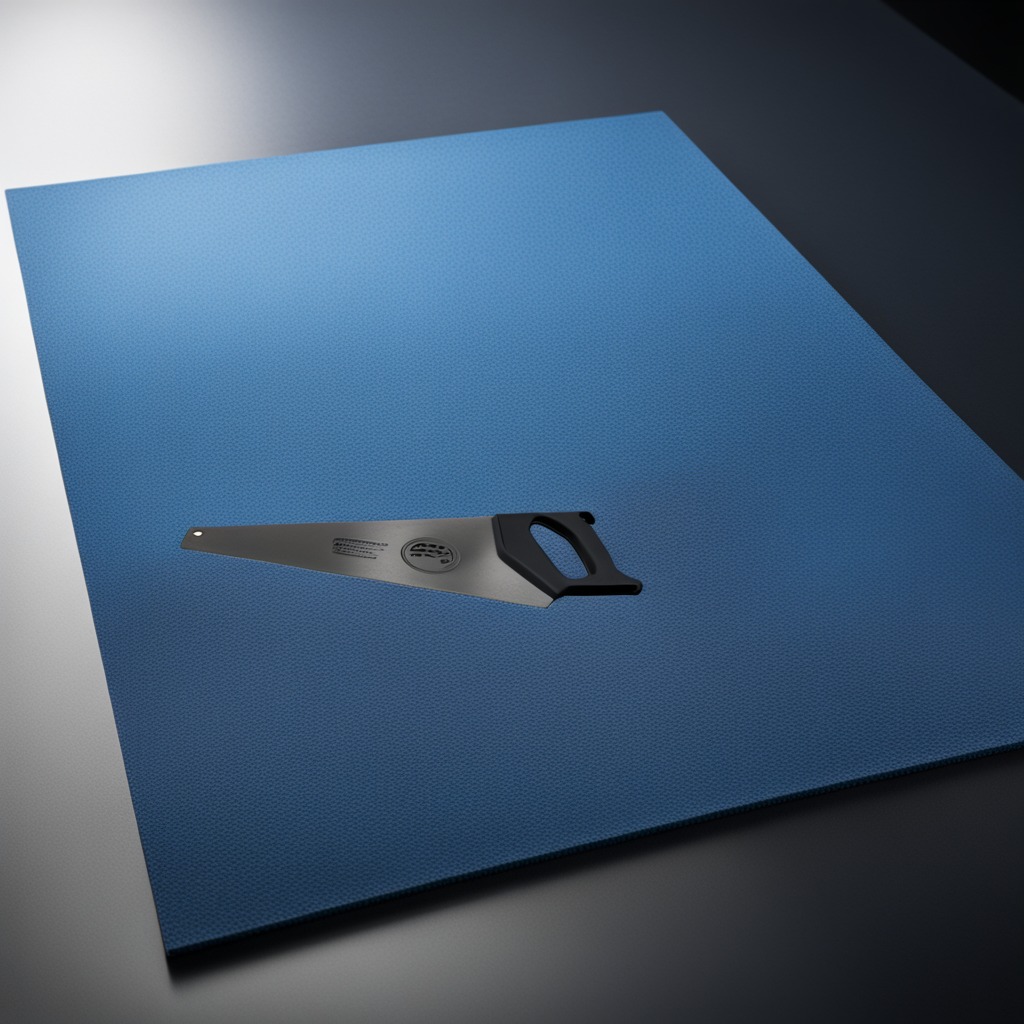
A metal saw is lying on the clean granite tabletop covered with a blue rubber mat inside a workshop under bright overhead lighting crisp shadows high clarity worn but beneath the mat.